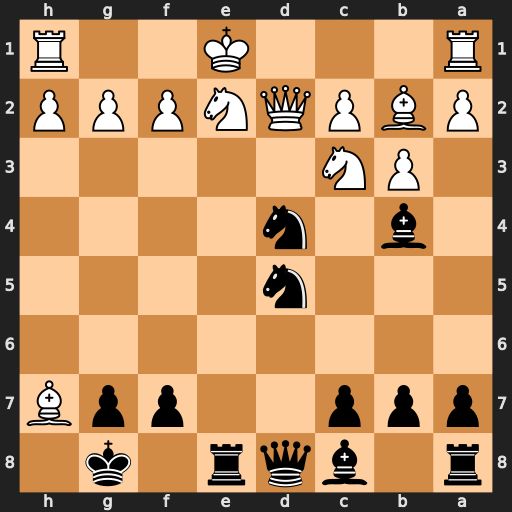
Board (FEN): r1bqr1k1/ppp2ppB/8/3n4/1b1n4/1PN5/PBPQNPPP/R3K2R
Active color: b
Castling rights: KQ
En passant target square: -
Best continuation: Kxh7 Qxd4 Nxc3